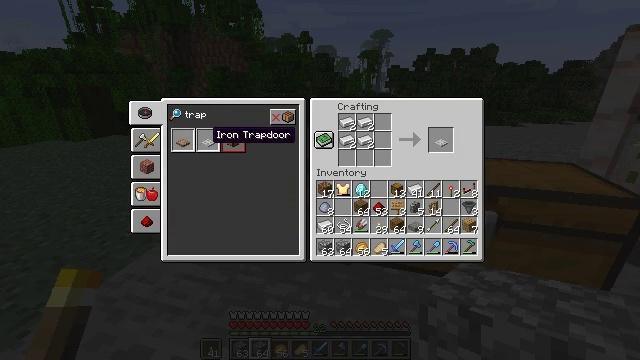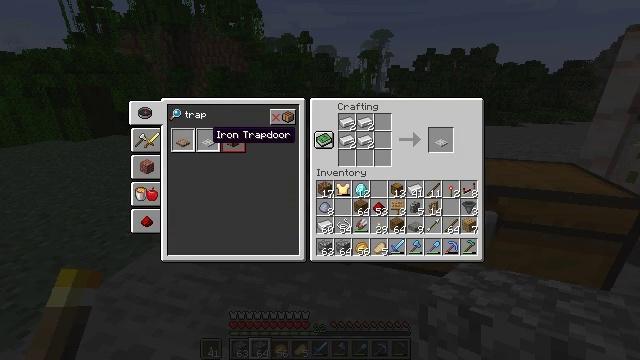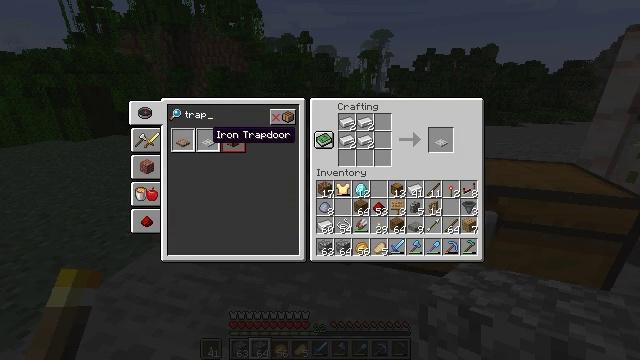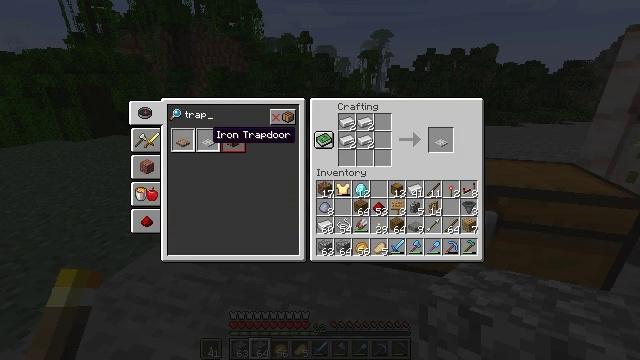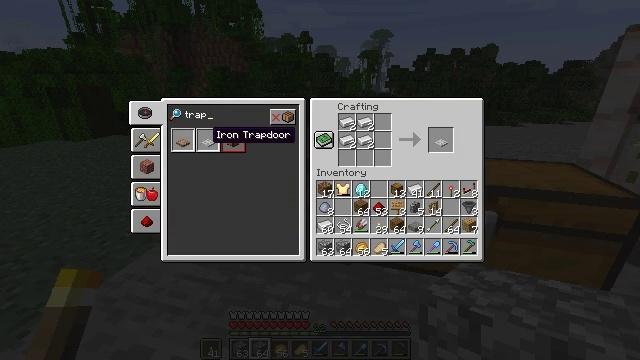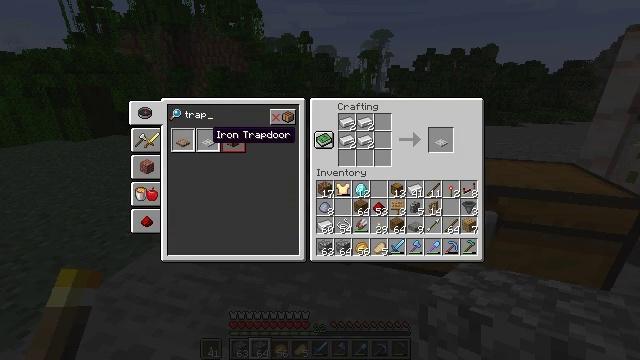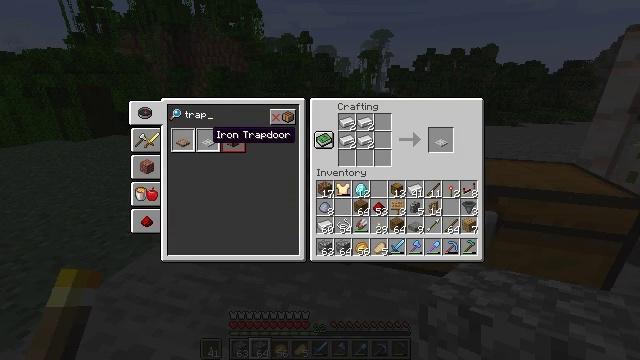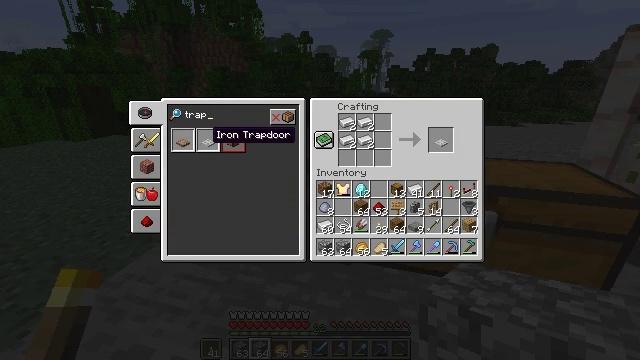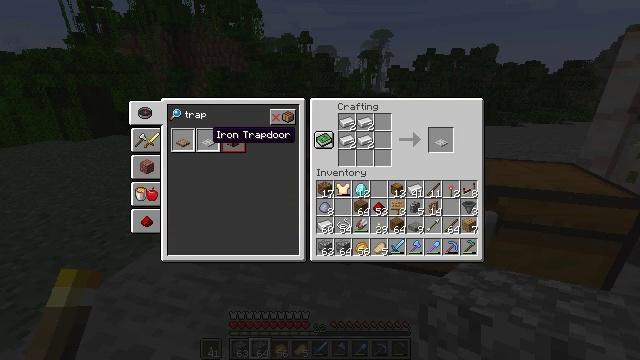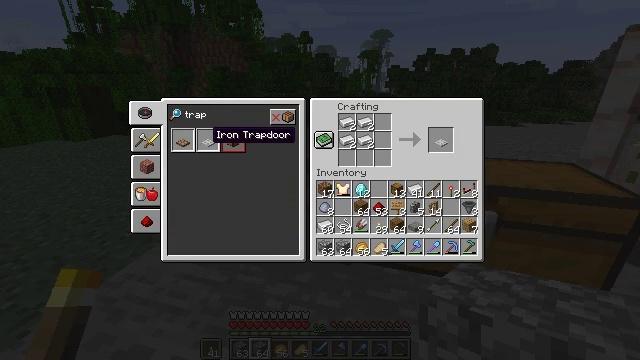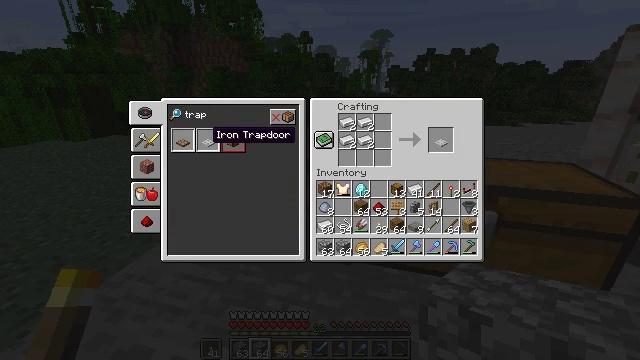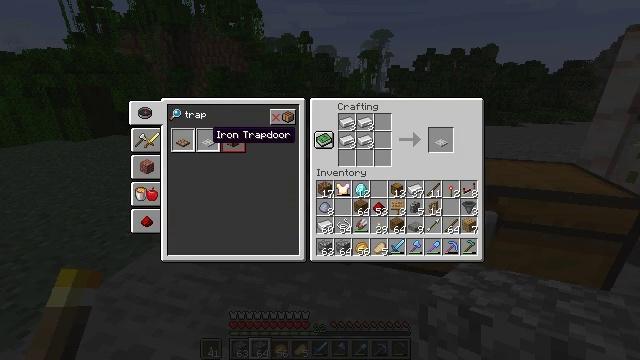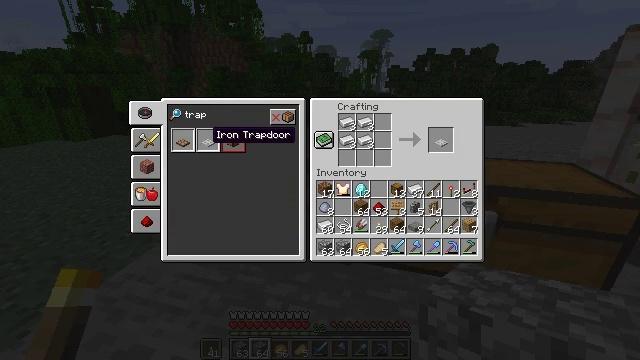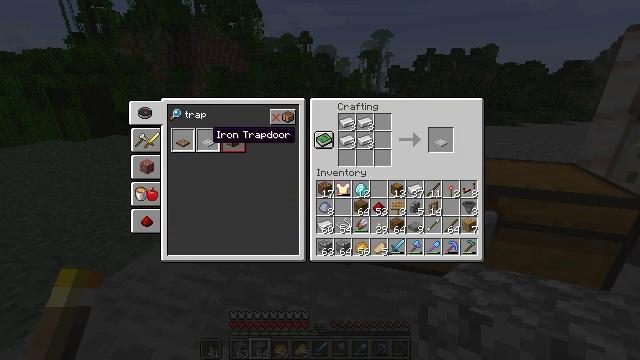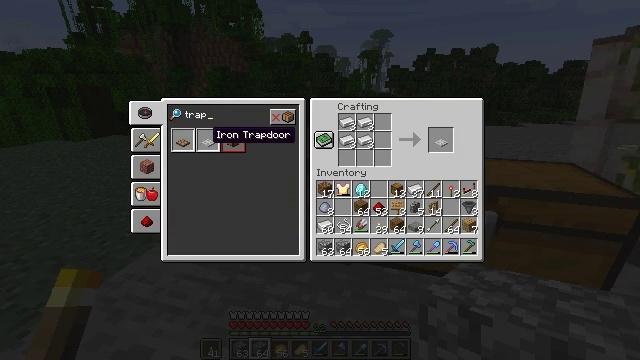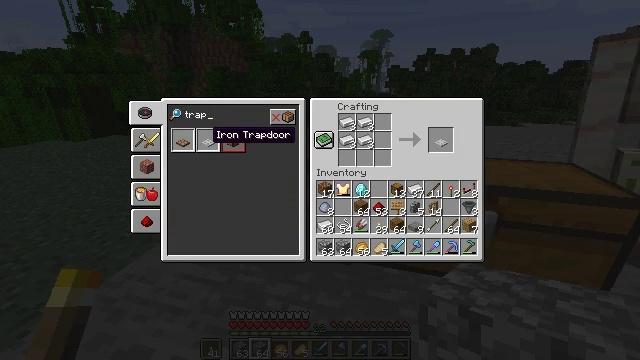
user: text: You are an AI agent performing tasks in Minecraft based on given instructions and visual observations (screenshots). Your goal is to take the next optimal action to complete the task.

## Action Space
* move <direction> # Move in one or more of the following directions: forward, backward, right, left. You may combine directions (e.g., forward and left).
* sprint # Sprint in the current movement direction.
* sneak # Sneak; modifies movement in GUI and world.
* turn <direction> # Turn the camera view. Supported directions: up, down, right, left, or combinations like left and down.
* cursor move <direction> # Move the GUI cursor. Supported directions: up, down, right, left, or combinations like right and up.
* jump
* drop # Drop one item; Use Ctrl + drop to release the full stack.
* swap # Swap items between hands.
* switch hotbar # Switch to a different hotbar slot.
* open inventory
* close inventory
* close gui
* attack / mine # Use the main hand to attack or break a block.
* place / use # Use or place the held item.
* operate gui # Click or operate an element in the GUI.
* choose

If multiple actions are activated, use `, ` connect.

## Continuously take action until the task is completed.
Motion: motion action
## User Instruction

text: Get an iron trapdoor by crafting it in the table.
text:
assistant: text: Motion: no_op
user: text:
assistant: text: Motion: no_op
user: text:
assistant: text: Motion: no_op
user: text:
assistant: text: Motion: no_op
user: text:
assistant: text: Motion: operate gui
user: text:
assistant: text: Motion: operate gui
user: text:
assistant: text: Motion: operate gui
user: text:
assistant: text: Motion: no_op
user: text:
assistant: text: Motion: no_op
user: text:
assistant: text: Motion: no_op
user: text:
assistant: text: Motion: no_op
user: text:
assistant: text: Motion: no_op
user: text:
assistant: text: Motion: no_op
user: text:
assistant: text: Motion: no_op
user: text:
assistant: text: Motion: no_op
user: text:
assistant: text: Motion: no_op
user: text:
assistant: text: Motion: no_op
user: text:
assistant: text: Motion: cursor move right and down
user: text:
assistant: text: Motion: cursor move right and down
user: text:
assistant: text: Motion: cursor move right
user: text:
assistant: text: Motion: cursor move right
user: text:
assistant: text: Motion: cursor move right
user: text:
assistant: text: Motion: sneak
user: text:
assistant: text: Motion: sneak
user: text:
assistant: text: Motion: sneak
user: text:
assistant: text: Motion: sneak
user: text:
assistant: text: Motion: sneak, cursor move right
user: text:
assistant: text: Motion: sneak
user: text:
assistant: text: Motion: sneak
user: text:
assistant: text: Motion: sneak